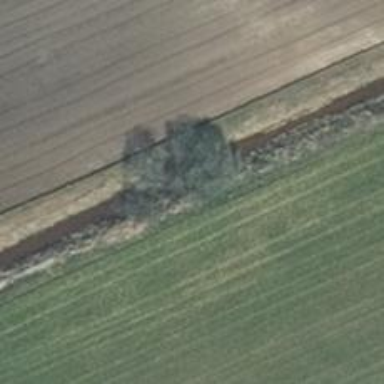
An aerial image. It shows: Broadleaved tree with lush leaves.